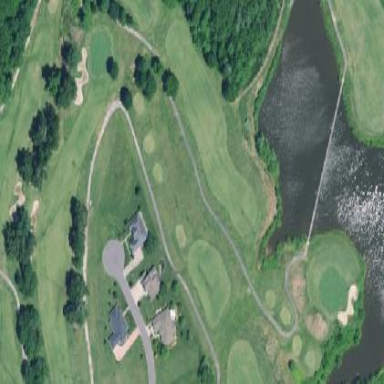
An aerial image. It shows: Rough area in golf course.